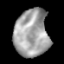
Tissue: lung
Cell type: Epithelial cells
Senescence score: 0.1977
Nuclear area (px): 1588
Mean DAPI intensity: 163.076